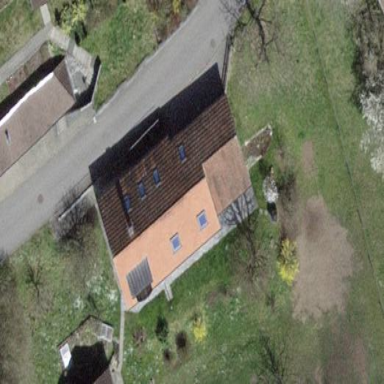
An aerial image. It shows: Building with tiled roof.